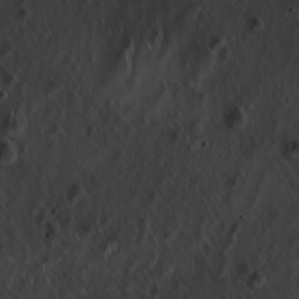
Label: non_frost